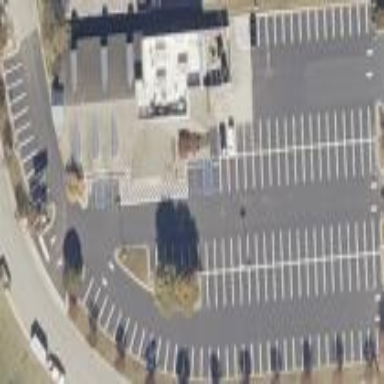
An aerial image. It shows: Parking area.